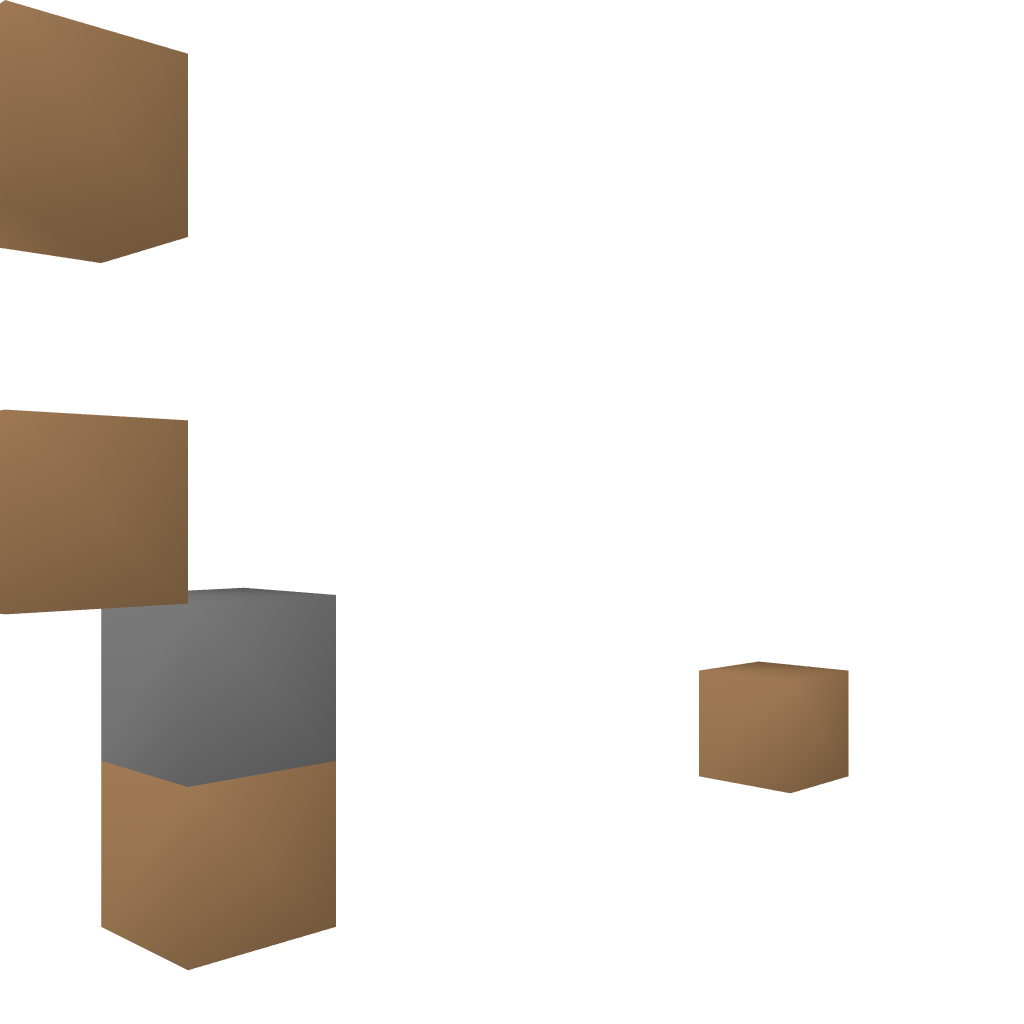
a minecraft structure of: Brewer Compact Lab bad low quality